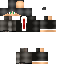
A male human skin with dark skin, wearing brown helmet dressed in a blue hoodie and black pants, featuring a closed mouth.